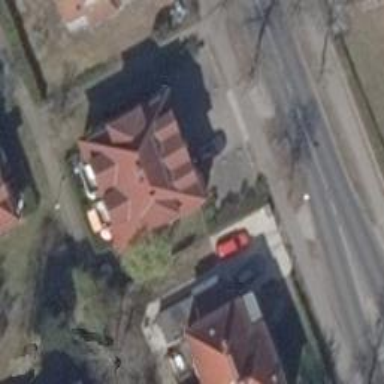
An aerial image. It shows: Hipped roof apartment building.